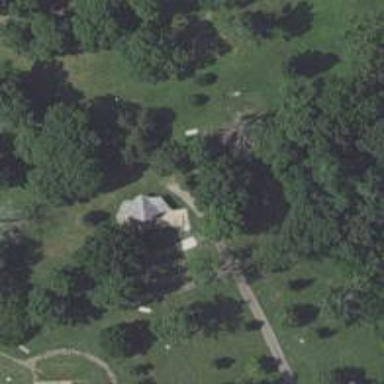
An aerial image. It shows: Disc golf hole.